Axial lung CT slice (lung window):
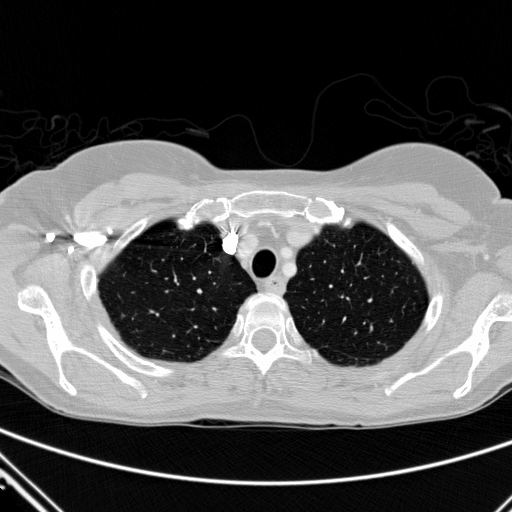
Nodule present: no